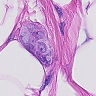
Metastatic tissue present: yes